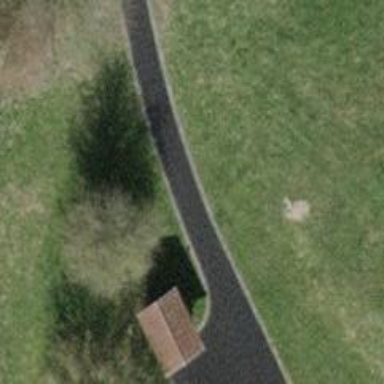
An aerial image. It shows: Designated golf cartpath along service road.